Question: I am trying to create a button like the one shown in the picture. A rectangular box with a tag.

'''
<ul class="nav navbar-nav">
<li class="active"><a href="#main-slider">POST FREE Ad</a></li>
</ul>
'''
Any help would be appreciated.
CSS am using now and how do I create a tag like free given in the picture
'''
.navbar-default {
background: #fff;
border-radius: 0 0 5px 5px;
border: 0;
padding: 0;
-webkit-box-shadow: 0 1px 3px 0 rgba(0,0,0,.2);
-moz-box-shadow: 0 1px 3px 0 rgba(0,0,0,.2);
box-shadow: 0 1px 3px 0 rgba(0,0,0,.2);
overflow: hidden;
}
.navbar-default .first a {
border-radius: 0 0 0 5px;
}
.navbar-default .navbar-brand {
margin-right: 50px;
margin-left: 20px;
width: 175px;
height: 78px;
background: url(../images/logo.png) no-repeat 0 50%;
}
.navbar-default .navbar-nav > li {
margin-left: 0.5px;
}
.navbar-default .navbar-nav > li > a {
padding: 25px 25px;
font-size: 13px;
line-height: 18px;
color: #999;
}
.navbar-default .navbar-nav > li > a > i {
display: inline-block;
}
.navbar-default .navbar-nav > li.active > a,
.navbar-default .navbar-nav > li.active:focus > a,
.navbar-default .navbar-nav > li.active:hover > a,
.navbar-default .navbar-nav > li:hover > a,
.navbar-default .navbar-nav > li:focus > a,
.navbar-default .navbar-nav > li.active > a:focus,
.navbar-default .navbar-nav > li.active:focus > a:focus,
.navbar-default .navbar-nav > li.active:hover > a:focus,
.navbar-default .navbar-nav > li:hover > a:focus,
.navbar-default .navbar-nav > li:focus > a:focus {
background-color: #52b6ec;
color: #fff;
}
'''
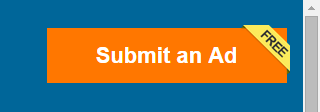
Answer: <URL>
A quick introduction, <URL>:

'''
.ribbon{
display:inline-block;
height:0;
border-bottom:20px solid gold;
border-left:20px solid transparent;
border-right:20px solid transparent;
}
'''
Now, using a single '<a>' element (thanks @Blazemonger for the reminder) let's send that shape to the ':after' pseudo, adding position, rotation....:

'''
<a href="#" data-ribbon="FREE">Submit an Ad</a>
'''
'''
[data-ribbon]{
position:relative;
display:inline-block;
padding:20px 26px;
background:#FF7700;
text-align:center;
color:#fff;
text-decoration: none;
}
[data-ribbon]:after{
content: attr(data-ribbon);
position:absolute;
top: 6px;
right:-22px;
height:0;
border-bottom: 20px solid gold;
border-left: 20px solid transparent;
border-right: 20px solid transparent;
transform: rotate(45deg);
}
'''